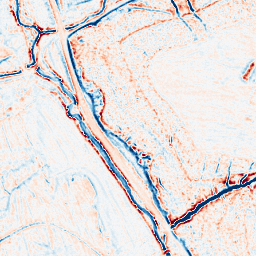
Category: edge_preserving
Decomposition family: bilateral
Decomposition parameters: d: 9
sigma_color: 150
sigma_space: 150
Upsampling method: linear_exact
Upsampling parameters: scale: 8
Upsampling scale: 8